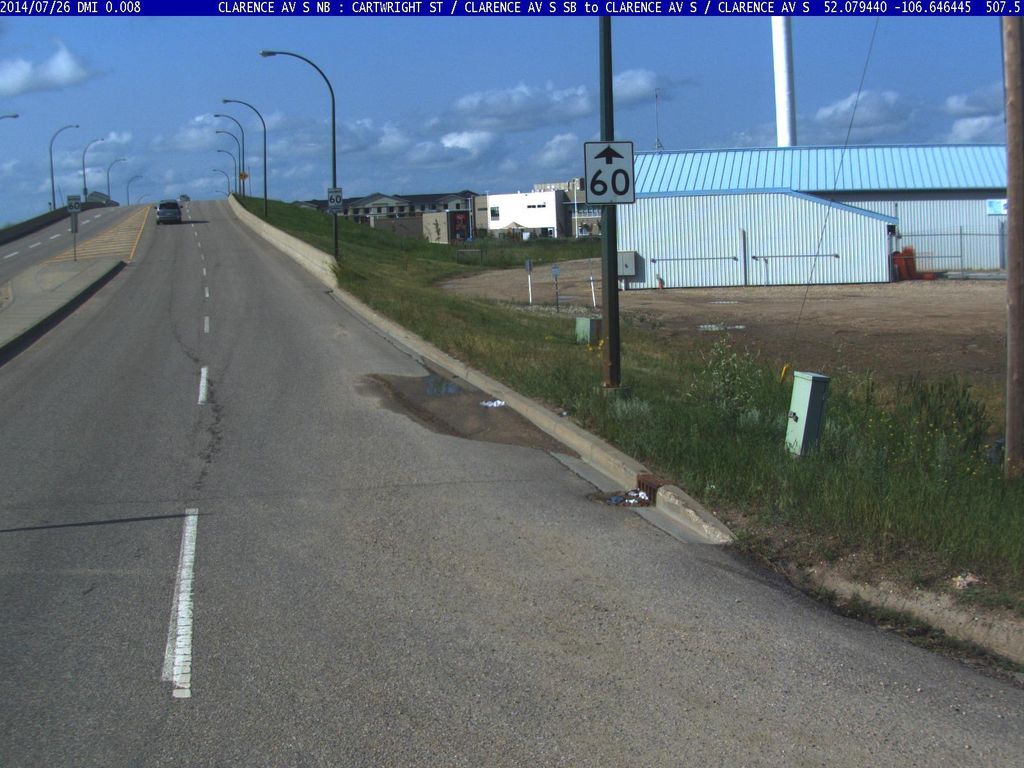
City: saskatoon